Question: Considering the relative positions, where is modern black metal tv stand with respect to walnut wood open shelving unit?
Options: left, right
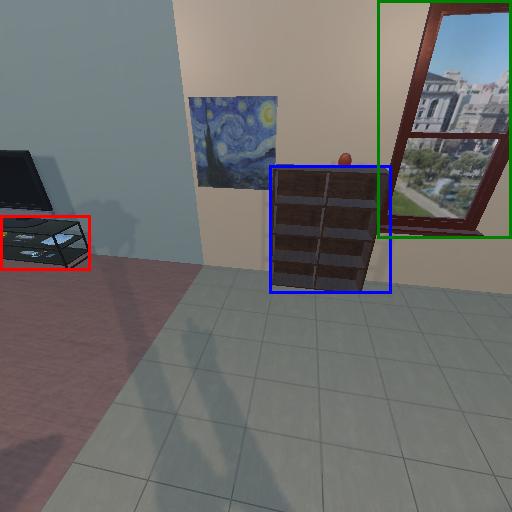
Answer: left